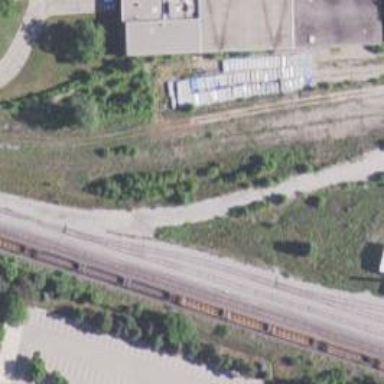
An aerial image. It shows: Siding service facility.